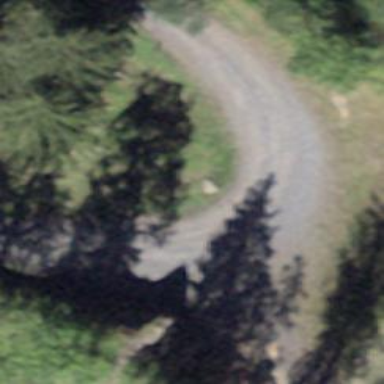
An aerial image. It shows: Guidepost providing information.